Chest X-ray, PA view. Patient: 73 years old, sex M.
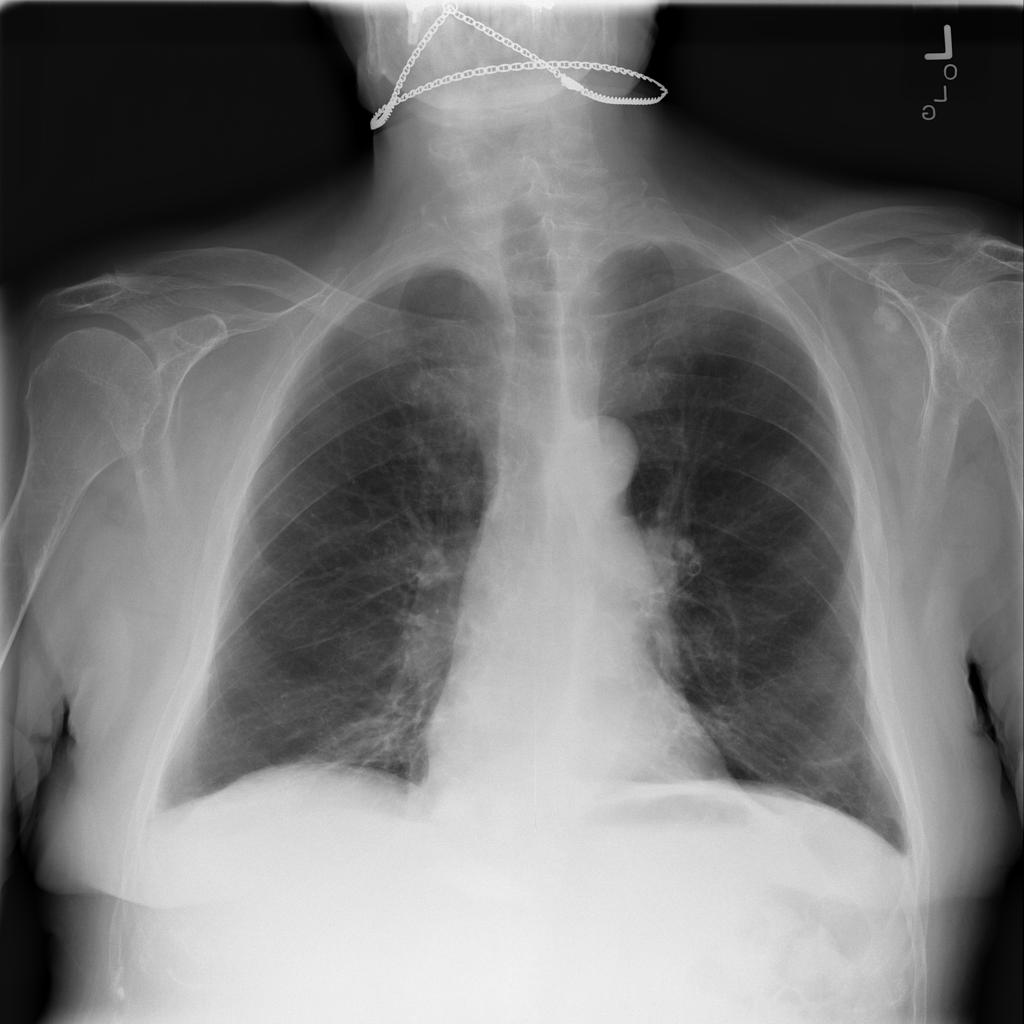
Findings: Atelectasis